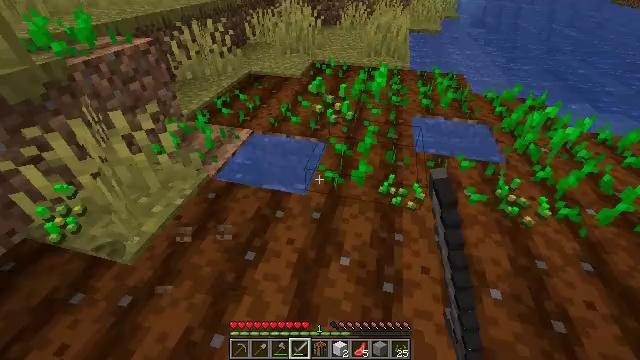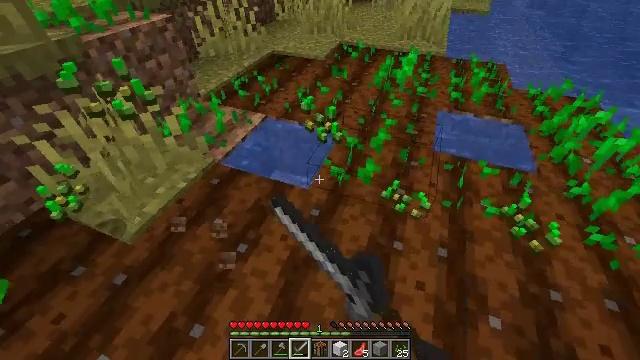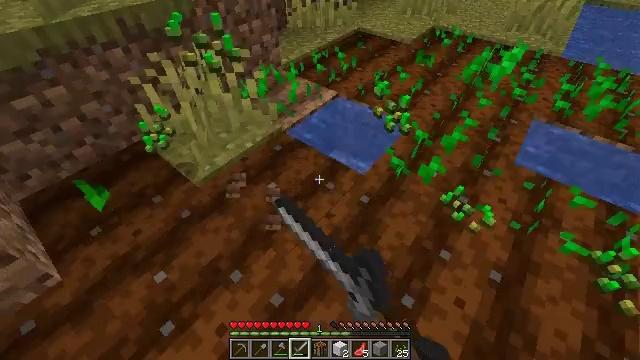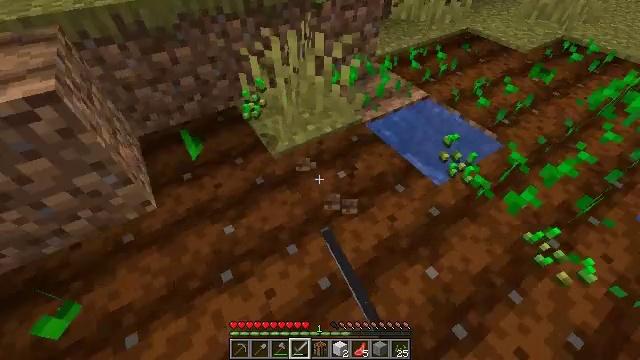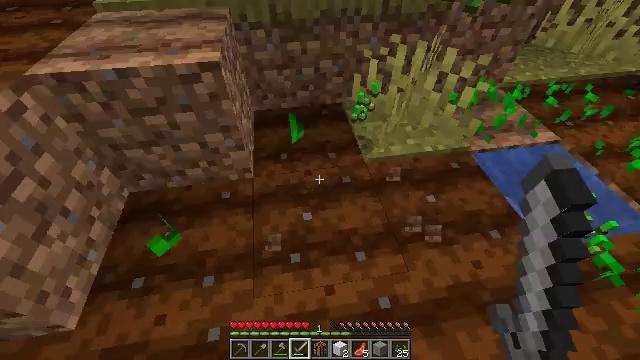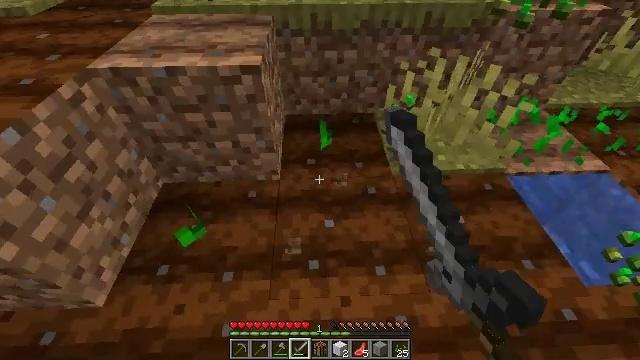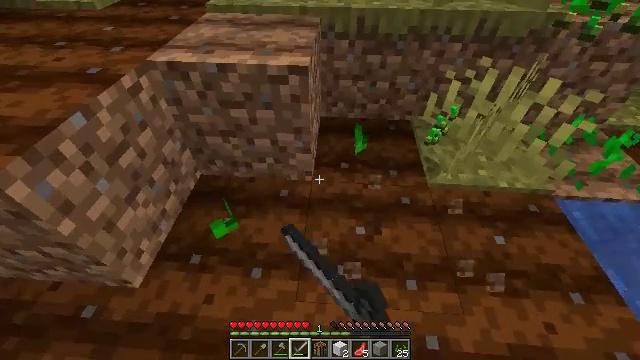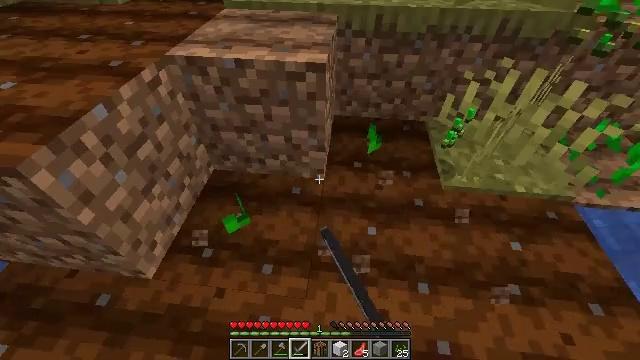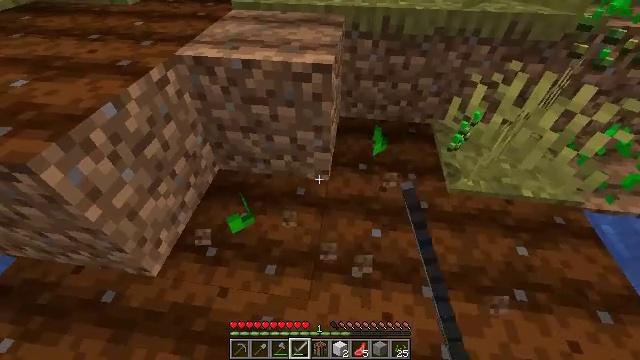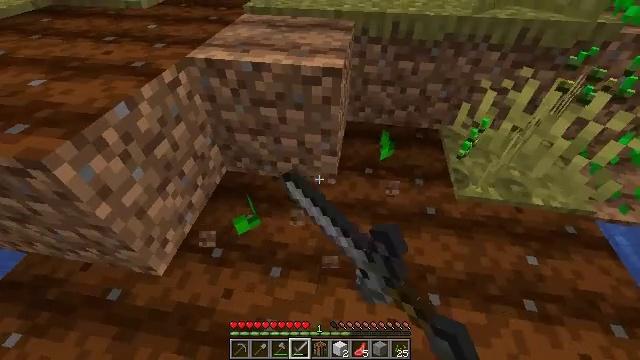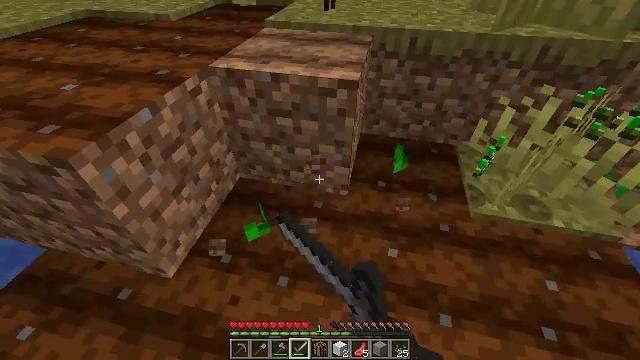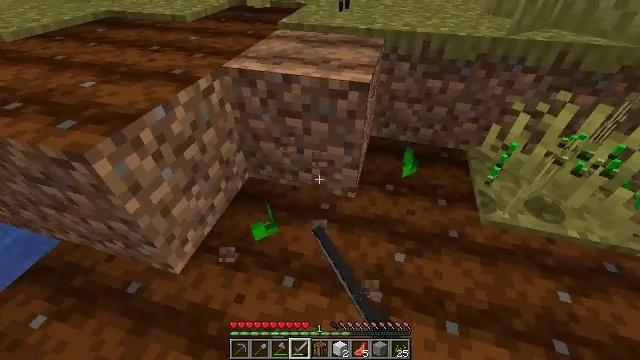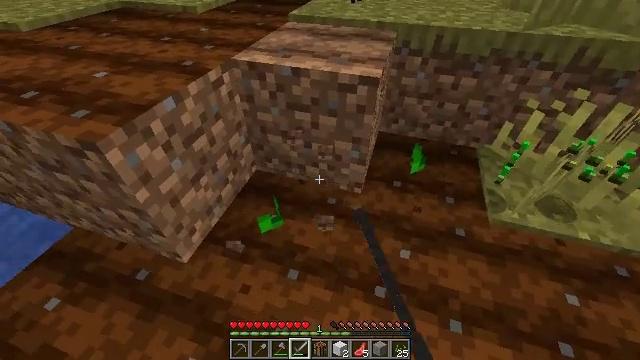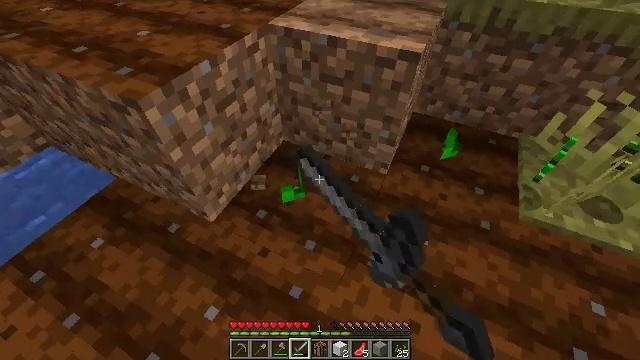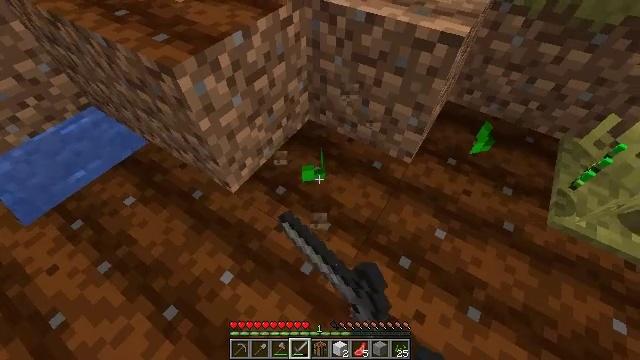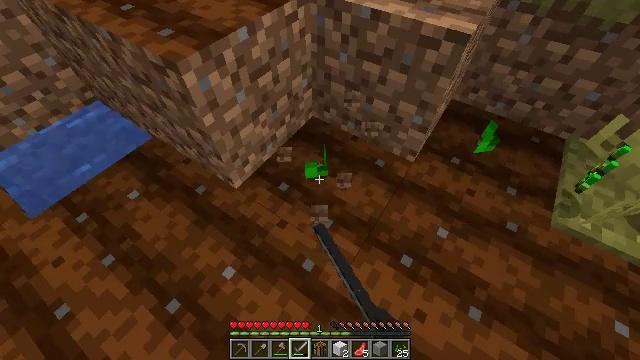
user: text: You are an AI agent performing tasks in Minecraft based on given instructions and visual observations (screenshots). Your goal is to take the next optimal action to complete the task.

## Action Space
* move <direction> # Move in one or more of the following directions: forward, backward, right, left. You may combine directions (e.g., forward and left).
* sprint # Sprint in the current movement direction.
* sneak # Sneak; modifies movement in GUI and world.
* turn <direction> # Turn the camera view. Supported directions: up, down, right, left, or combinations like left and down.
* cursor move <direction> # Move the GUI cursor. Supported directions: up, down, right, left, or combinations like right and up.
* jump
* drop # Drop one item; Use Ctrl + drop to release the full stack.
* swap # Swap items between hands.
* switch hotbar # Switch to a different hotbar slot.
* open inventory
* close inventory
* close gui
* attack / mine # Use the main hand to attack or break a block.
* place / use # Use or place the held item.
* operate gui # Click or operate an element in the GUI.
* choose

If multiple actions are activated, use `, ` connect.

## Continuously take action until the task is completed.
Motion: motion action
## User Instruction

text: Collect the melon stem for seeds.
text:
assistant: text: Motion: move right, turn left and down, attack / mine
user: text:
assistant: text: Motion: move left, turn left and down, attack / mine
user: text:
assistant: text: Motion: move left, turn left and down, attack / mine
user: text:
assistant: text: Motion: move left, turn left, attack / mine
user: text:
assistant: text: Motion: turn left and up, attack / mine
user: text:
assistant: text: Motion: turn left, attack / mine
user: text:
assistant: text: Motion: turn left, attack / mine
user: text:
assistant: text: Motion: turn left, attack / mine
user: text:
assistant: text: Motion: turn left, attack / mine
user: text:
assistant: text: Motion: turn left and up, attack / mine
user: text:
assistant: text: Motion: turn left, attack / mine
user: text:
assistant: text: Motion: turn left and down, attack / mine
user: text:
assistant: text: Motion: turn left and down, attack / mine
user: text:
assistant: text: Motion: turn left and down, attack / mine
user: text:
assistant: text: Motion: turn left, attack / mine
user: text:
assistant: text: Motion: attack / mine
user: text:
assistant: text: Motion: attack / mine
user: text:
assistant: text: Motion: attack / mine
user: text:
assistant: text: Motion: attack / mine
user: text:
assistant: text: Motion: attack / mine
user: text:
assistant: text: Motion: attack / mine
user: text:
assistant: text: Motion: attack / mine
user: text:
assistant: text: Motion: attack / mine
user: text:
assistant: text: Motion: attack / mine
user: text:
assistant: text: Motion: turn up
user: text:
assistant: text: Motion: no_op
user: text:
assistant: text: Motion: no_op
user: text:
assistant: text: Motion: attack / mine
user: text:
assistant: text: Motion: attack / mine
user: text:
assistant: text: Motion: attack / mine